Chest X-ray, PA view. Patient: 72 years old, sex M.
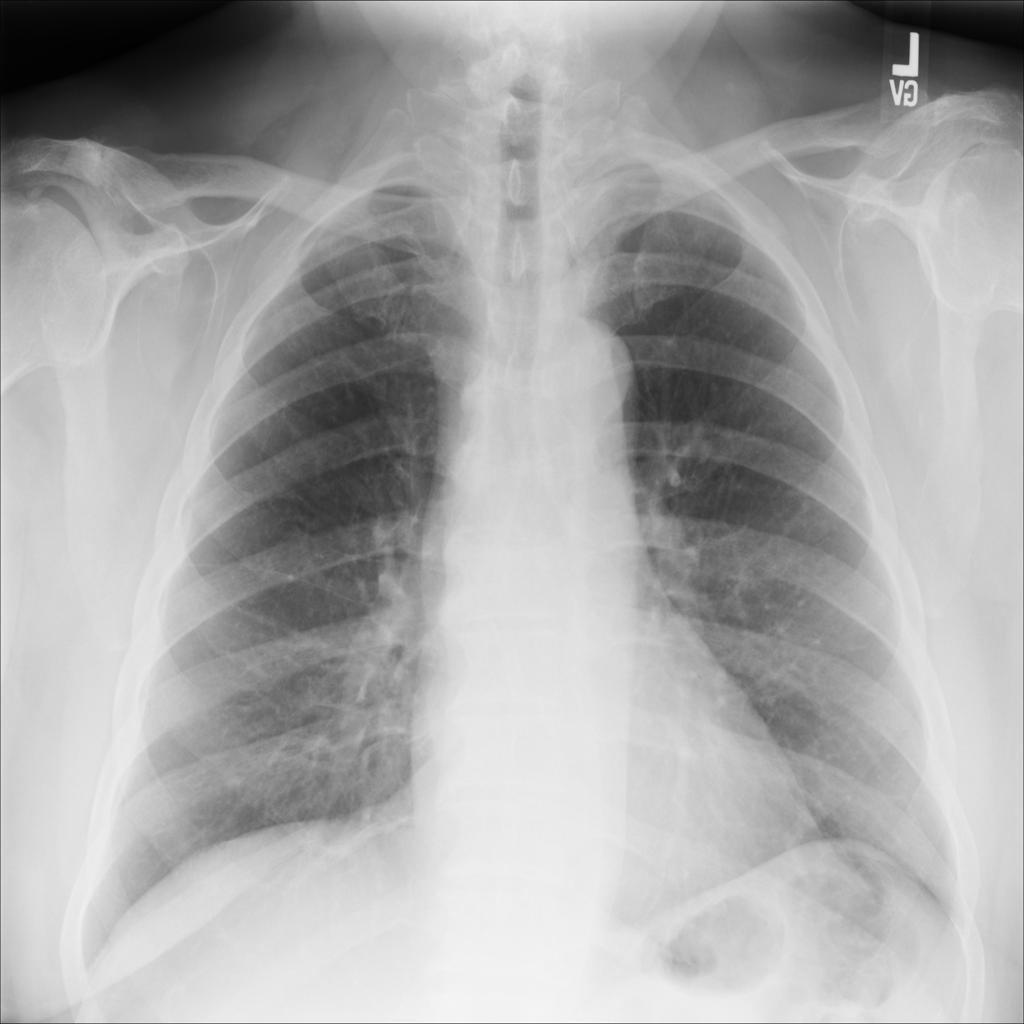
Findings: No Finding